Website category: movie
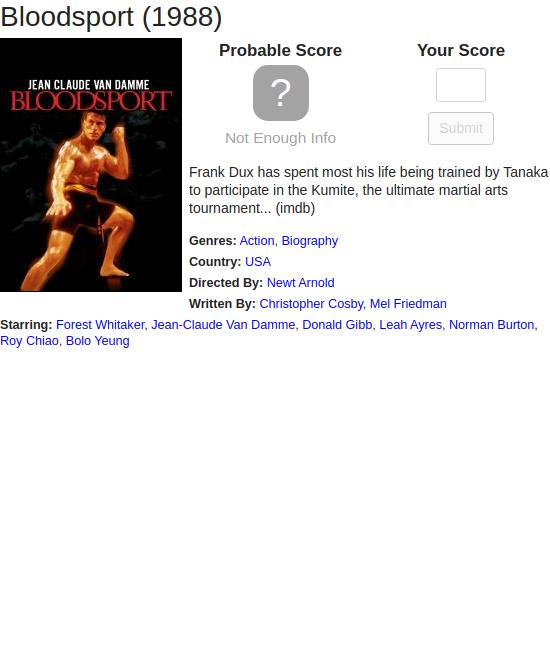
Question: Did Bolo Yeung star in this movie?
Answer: yes

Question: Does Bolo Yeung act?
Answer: yes

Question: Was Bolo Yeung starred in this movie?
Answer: yes

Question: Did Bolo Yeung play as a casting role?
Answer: yes

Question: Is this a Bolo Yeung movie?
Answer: no

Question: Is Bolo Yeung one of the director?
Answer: no